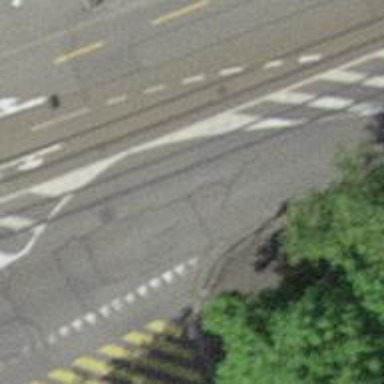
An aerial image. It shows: Secondary road with asphalt surface. The sidewalk on the right also has asphalt surface.